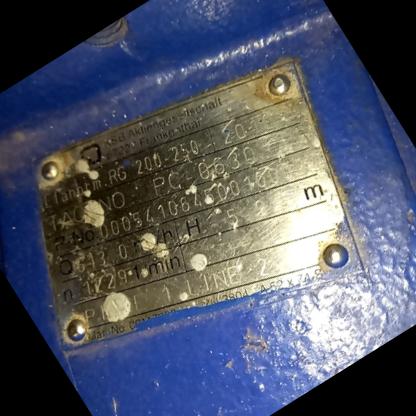
Klasa: tabliczka-znamionowa